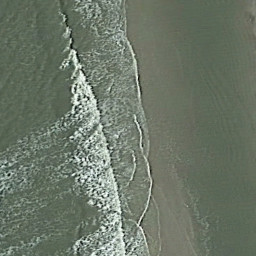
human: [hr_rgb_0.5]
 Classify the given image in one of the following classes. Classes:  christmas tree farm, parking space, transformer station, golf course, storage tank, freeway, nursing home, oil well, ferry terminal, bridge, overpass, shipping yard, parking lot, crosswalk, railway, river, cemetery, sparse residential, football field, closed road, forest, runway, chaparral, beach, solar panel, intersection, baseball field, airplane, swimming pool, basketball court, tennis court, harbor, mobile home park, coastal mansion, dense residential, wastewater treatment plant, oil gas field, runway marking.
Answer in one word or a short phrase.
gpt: beach